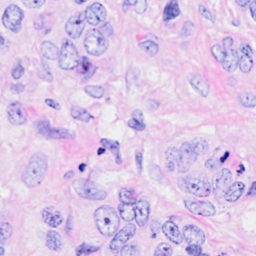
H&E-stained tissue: Breast